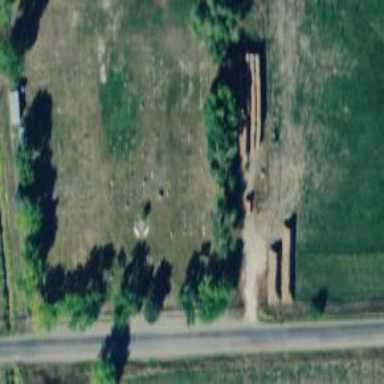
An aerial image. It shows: Cemetery.